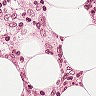
Metastatic tissue present: no